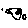
Label: bird